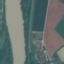
Label: River